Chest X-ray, PA view. Patient: 59 years old, sex F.
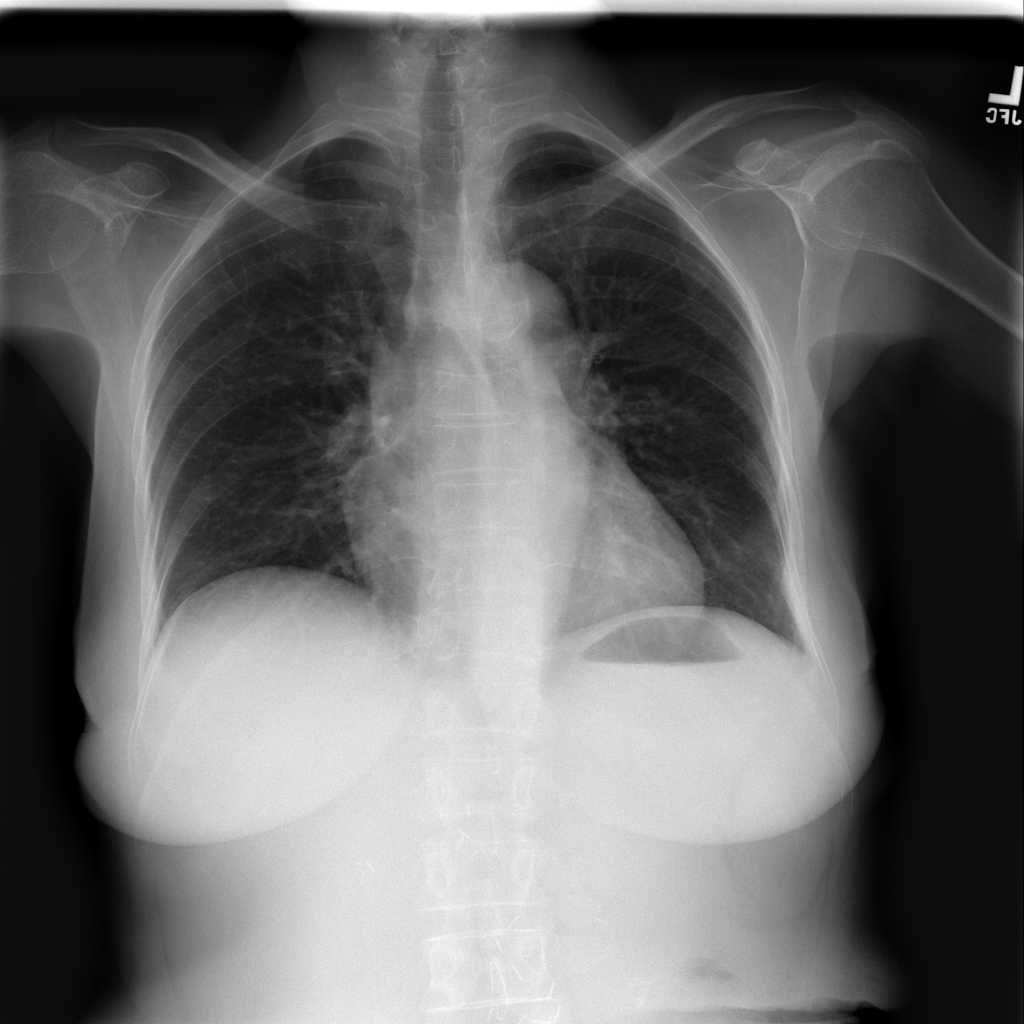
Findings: No Finding